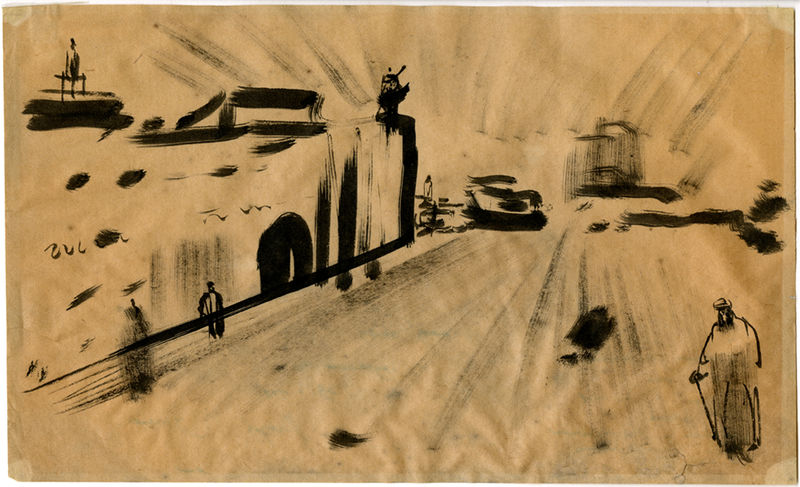
Titel: Street Scene, Street Scene
Künstler: Solomon Nikritin
Standort: Amherst (Massachusetts, USA)
Institution: Mead Art Museum, Amherst College
Schlagwörter: black, figures, painting, perspective, boat, landscape, drawing, paper, sketch, boats, city, ink, matisse, harbor, brush, figure, wash, picasso, calligraphy, port, one point perspective, dock, derain, whistler, jetty, docks, perspective drawing, sumi, sum painting, sumi painting, sumi-e